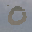
Label: 0